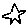
Label: star